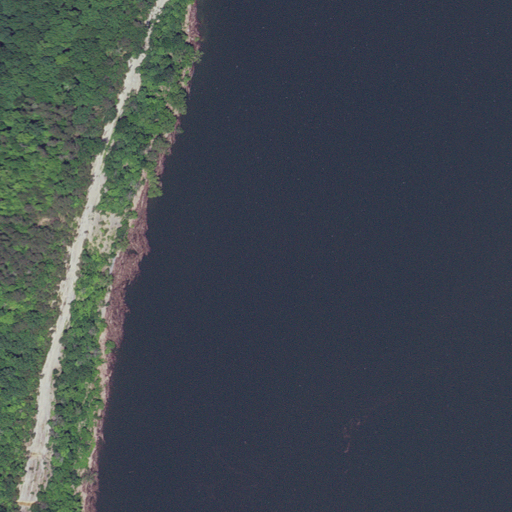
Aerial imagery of cliff(s) in Kentucky named Shinbone Cliff containing open water, deciduous forest, mixed forest, barren land, pasture, and grassland